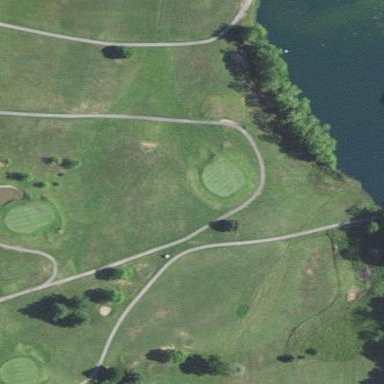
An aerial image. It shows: Golf fairway surrounded by grass.